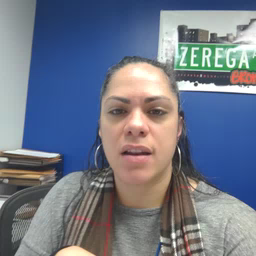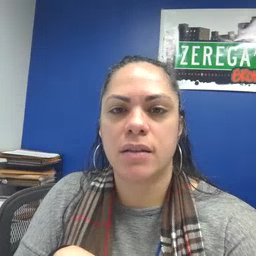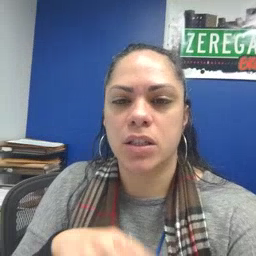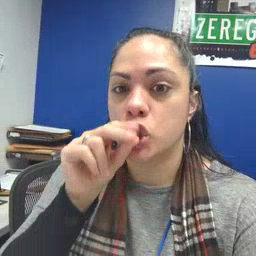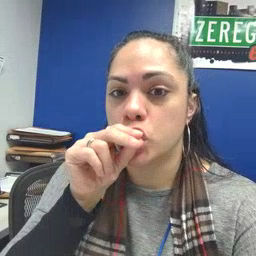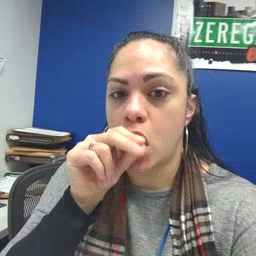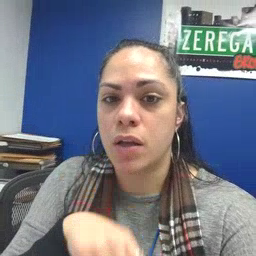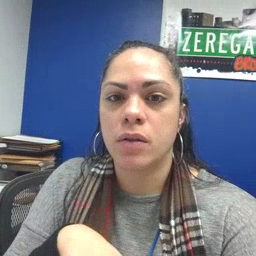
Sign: duck